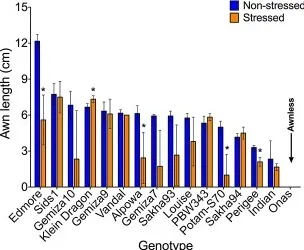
Impact of severe drought on the obtained morphological traits. , awn length.
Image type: chart (chart)